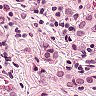
Metastatic tissue present: yes